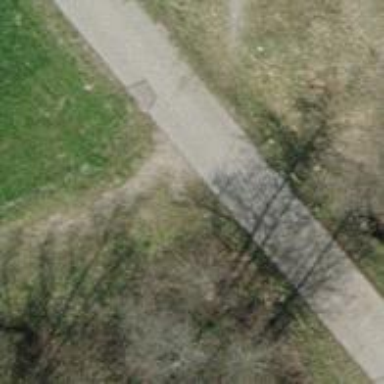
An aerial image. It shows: Track road with grade4 tracktype.